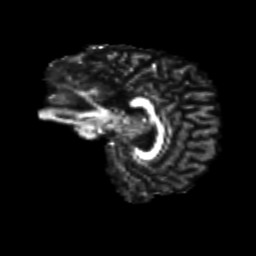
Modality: FA
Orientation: sagittal
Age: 22
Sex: male
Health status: healthy
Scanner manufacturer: siemens
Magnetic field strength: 3 T
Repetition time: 8.6 s
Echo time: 0.095 s